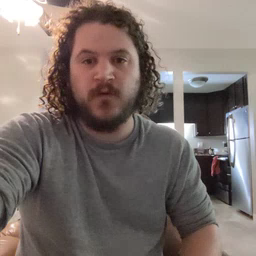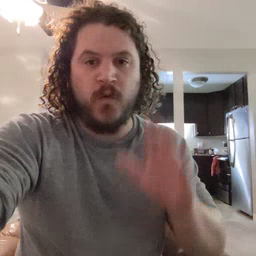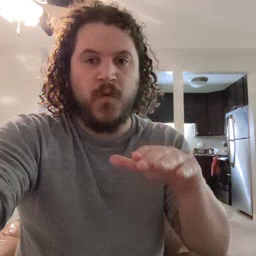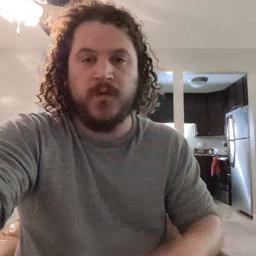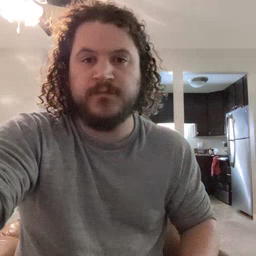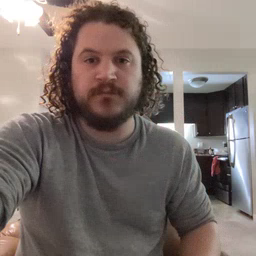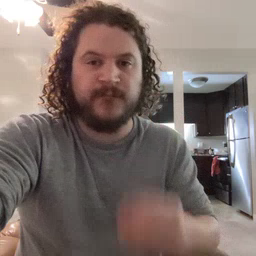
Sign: on